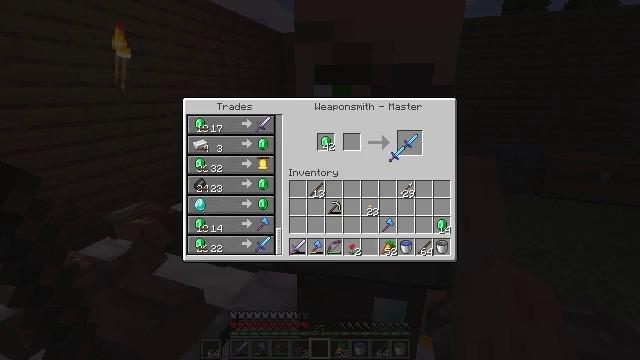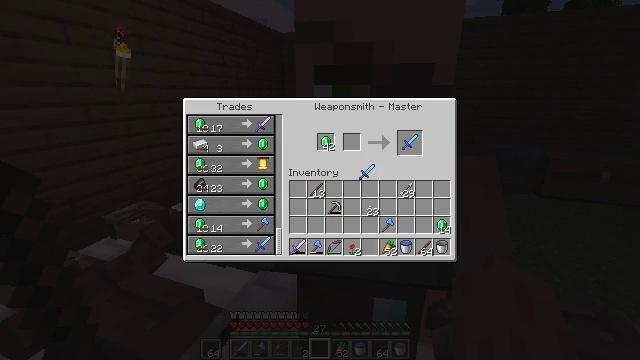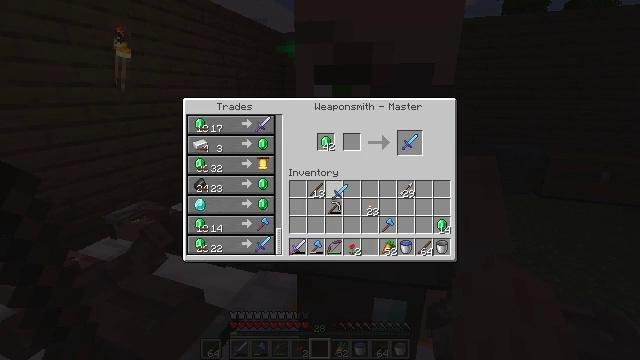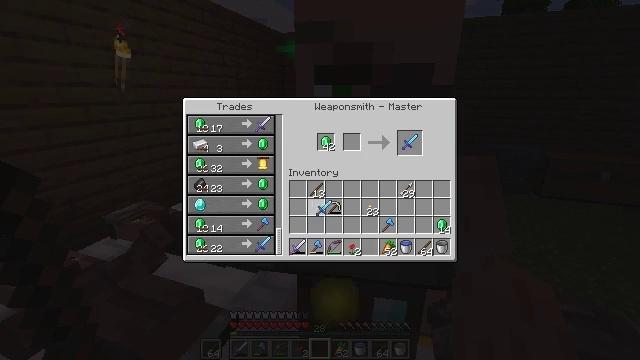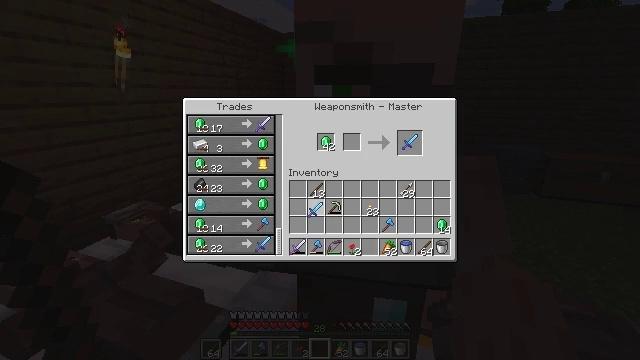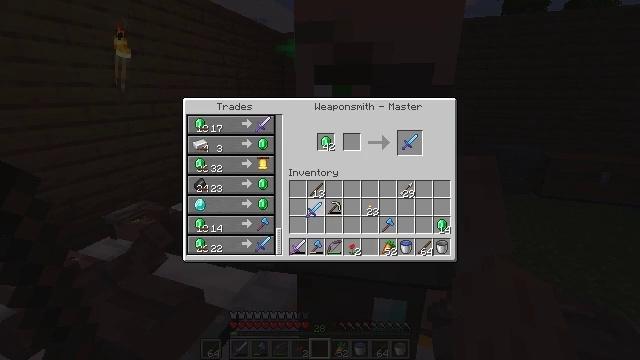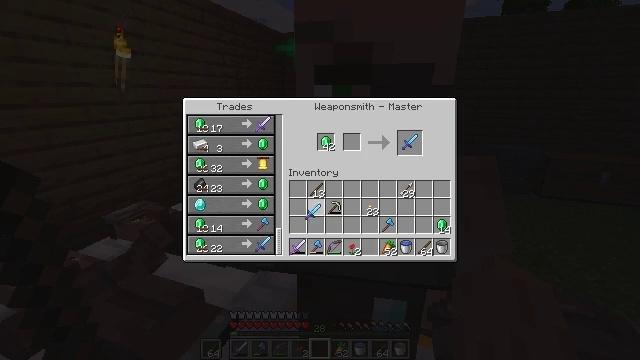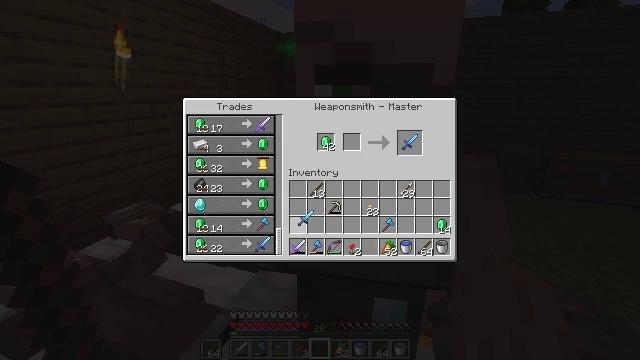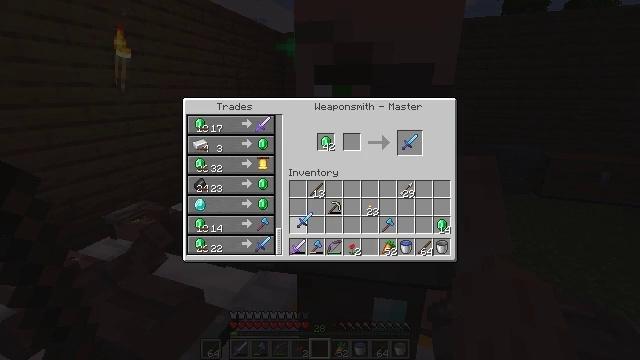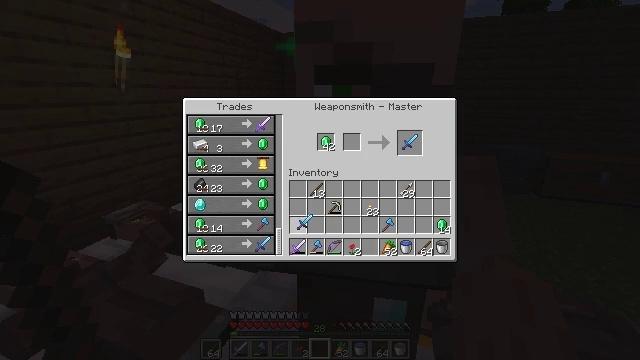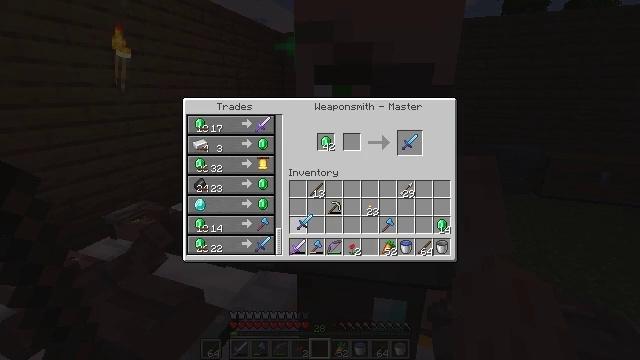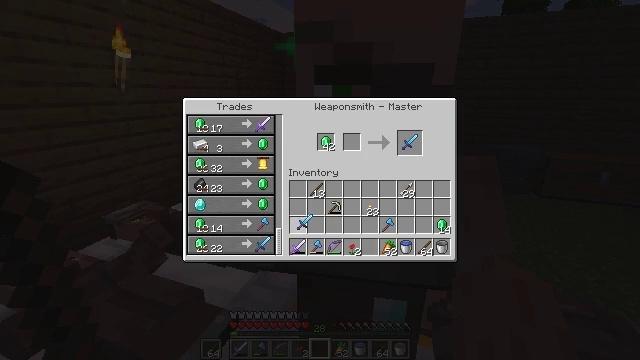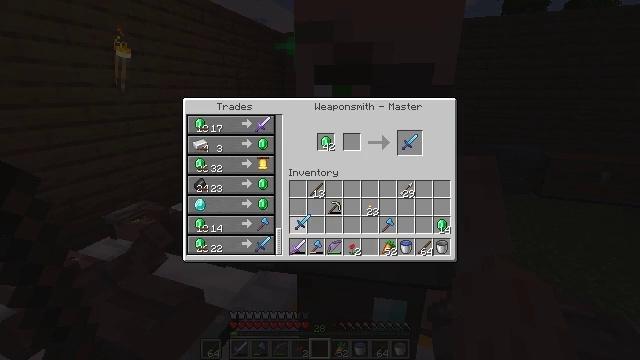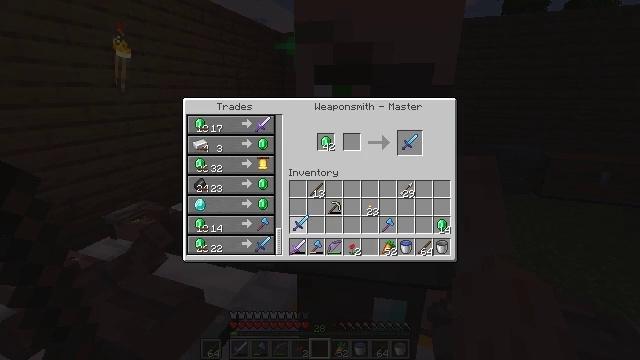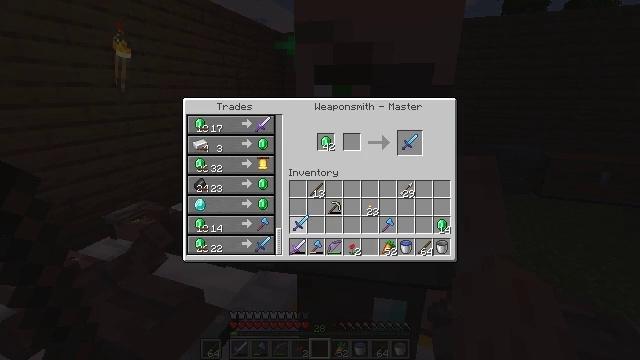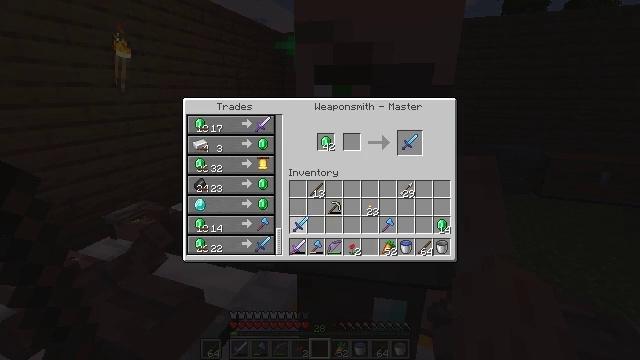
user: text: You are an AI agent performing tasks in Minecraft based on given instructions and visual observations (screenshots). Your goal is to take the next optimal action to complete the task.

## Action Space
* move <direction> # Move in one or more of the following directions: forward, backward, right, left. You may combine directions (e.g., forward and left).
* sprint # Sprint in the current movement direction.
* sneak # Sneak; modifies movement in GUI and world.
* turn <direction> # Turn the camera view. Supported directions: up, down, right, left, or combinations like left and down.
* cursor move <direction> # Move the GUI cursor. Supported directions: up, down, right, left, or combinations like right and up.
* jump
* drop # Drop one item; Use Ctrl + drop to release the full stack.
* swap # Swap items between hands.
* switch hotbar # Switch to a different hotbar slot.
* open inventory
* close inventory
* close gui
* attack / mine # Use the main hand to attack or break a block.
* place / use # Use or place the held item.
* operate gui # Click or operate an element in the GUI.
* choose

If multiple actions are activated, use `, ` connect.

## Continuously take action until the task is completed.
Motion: motion action
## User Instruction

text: Interact with the crafting table to get a diamond chestplate.
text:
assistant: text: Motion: cursor move left and down, open gui
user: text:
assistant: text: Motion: cursor move left and down
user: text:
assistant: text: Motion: cursor move left and down
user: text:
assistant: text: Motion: cursor move left
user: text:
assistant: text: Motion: no_op
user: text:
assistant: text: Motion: no_op
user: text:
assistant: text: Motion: cursor move left
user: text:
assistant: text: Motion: no_op
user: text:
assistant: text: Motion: no_op
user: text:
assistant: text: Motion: no_op
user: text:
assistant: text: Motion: no_op
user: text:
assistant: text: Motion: no_op
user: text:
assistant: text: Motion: no_op
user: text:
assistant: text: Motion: no_op
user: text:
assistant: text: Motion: operate gui
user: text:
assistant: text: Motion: operate gui
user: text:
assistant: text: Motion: operate gui
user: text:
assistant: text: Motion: no_op
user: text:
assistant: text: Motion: no_op
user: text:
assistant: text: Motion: no_op
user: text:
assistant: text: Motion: no_op
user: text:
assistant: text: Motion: no_op
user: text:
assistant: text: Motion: no_op
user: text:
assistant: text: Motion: no_op
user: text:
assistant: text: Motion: operate gui
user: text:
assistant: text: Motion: operate gui
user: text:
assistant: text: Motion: operate gui
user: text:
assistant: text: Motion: cursor move right and up
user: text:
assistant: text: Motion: cursor move up
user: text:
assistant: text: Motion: no_op